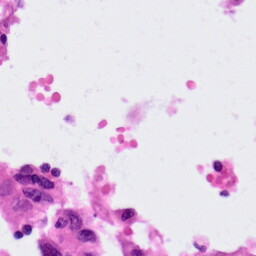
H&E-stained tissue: Lung